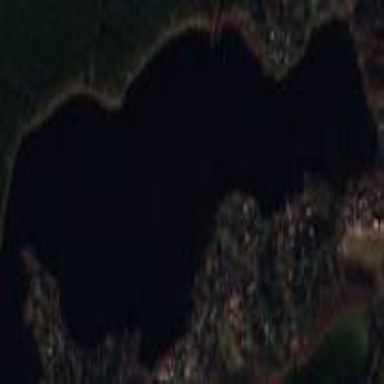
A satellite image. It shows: Serene lake.